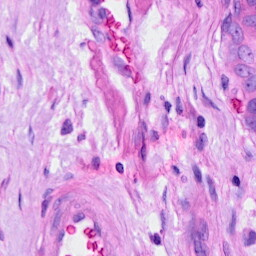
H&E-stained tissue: Ovarian